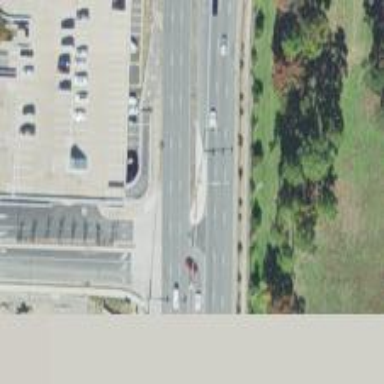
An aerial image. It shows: Secondary link road.